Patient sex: F
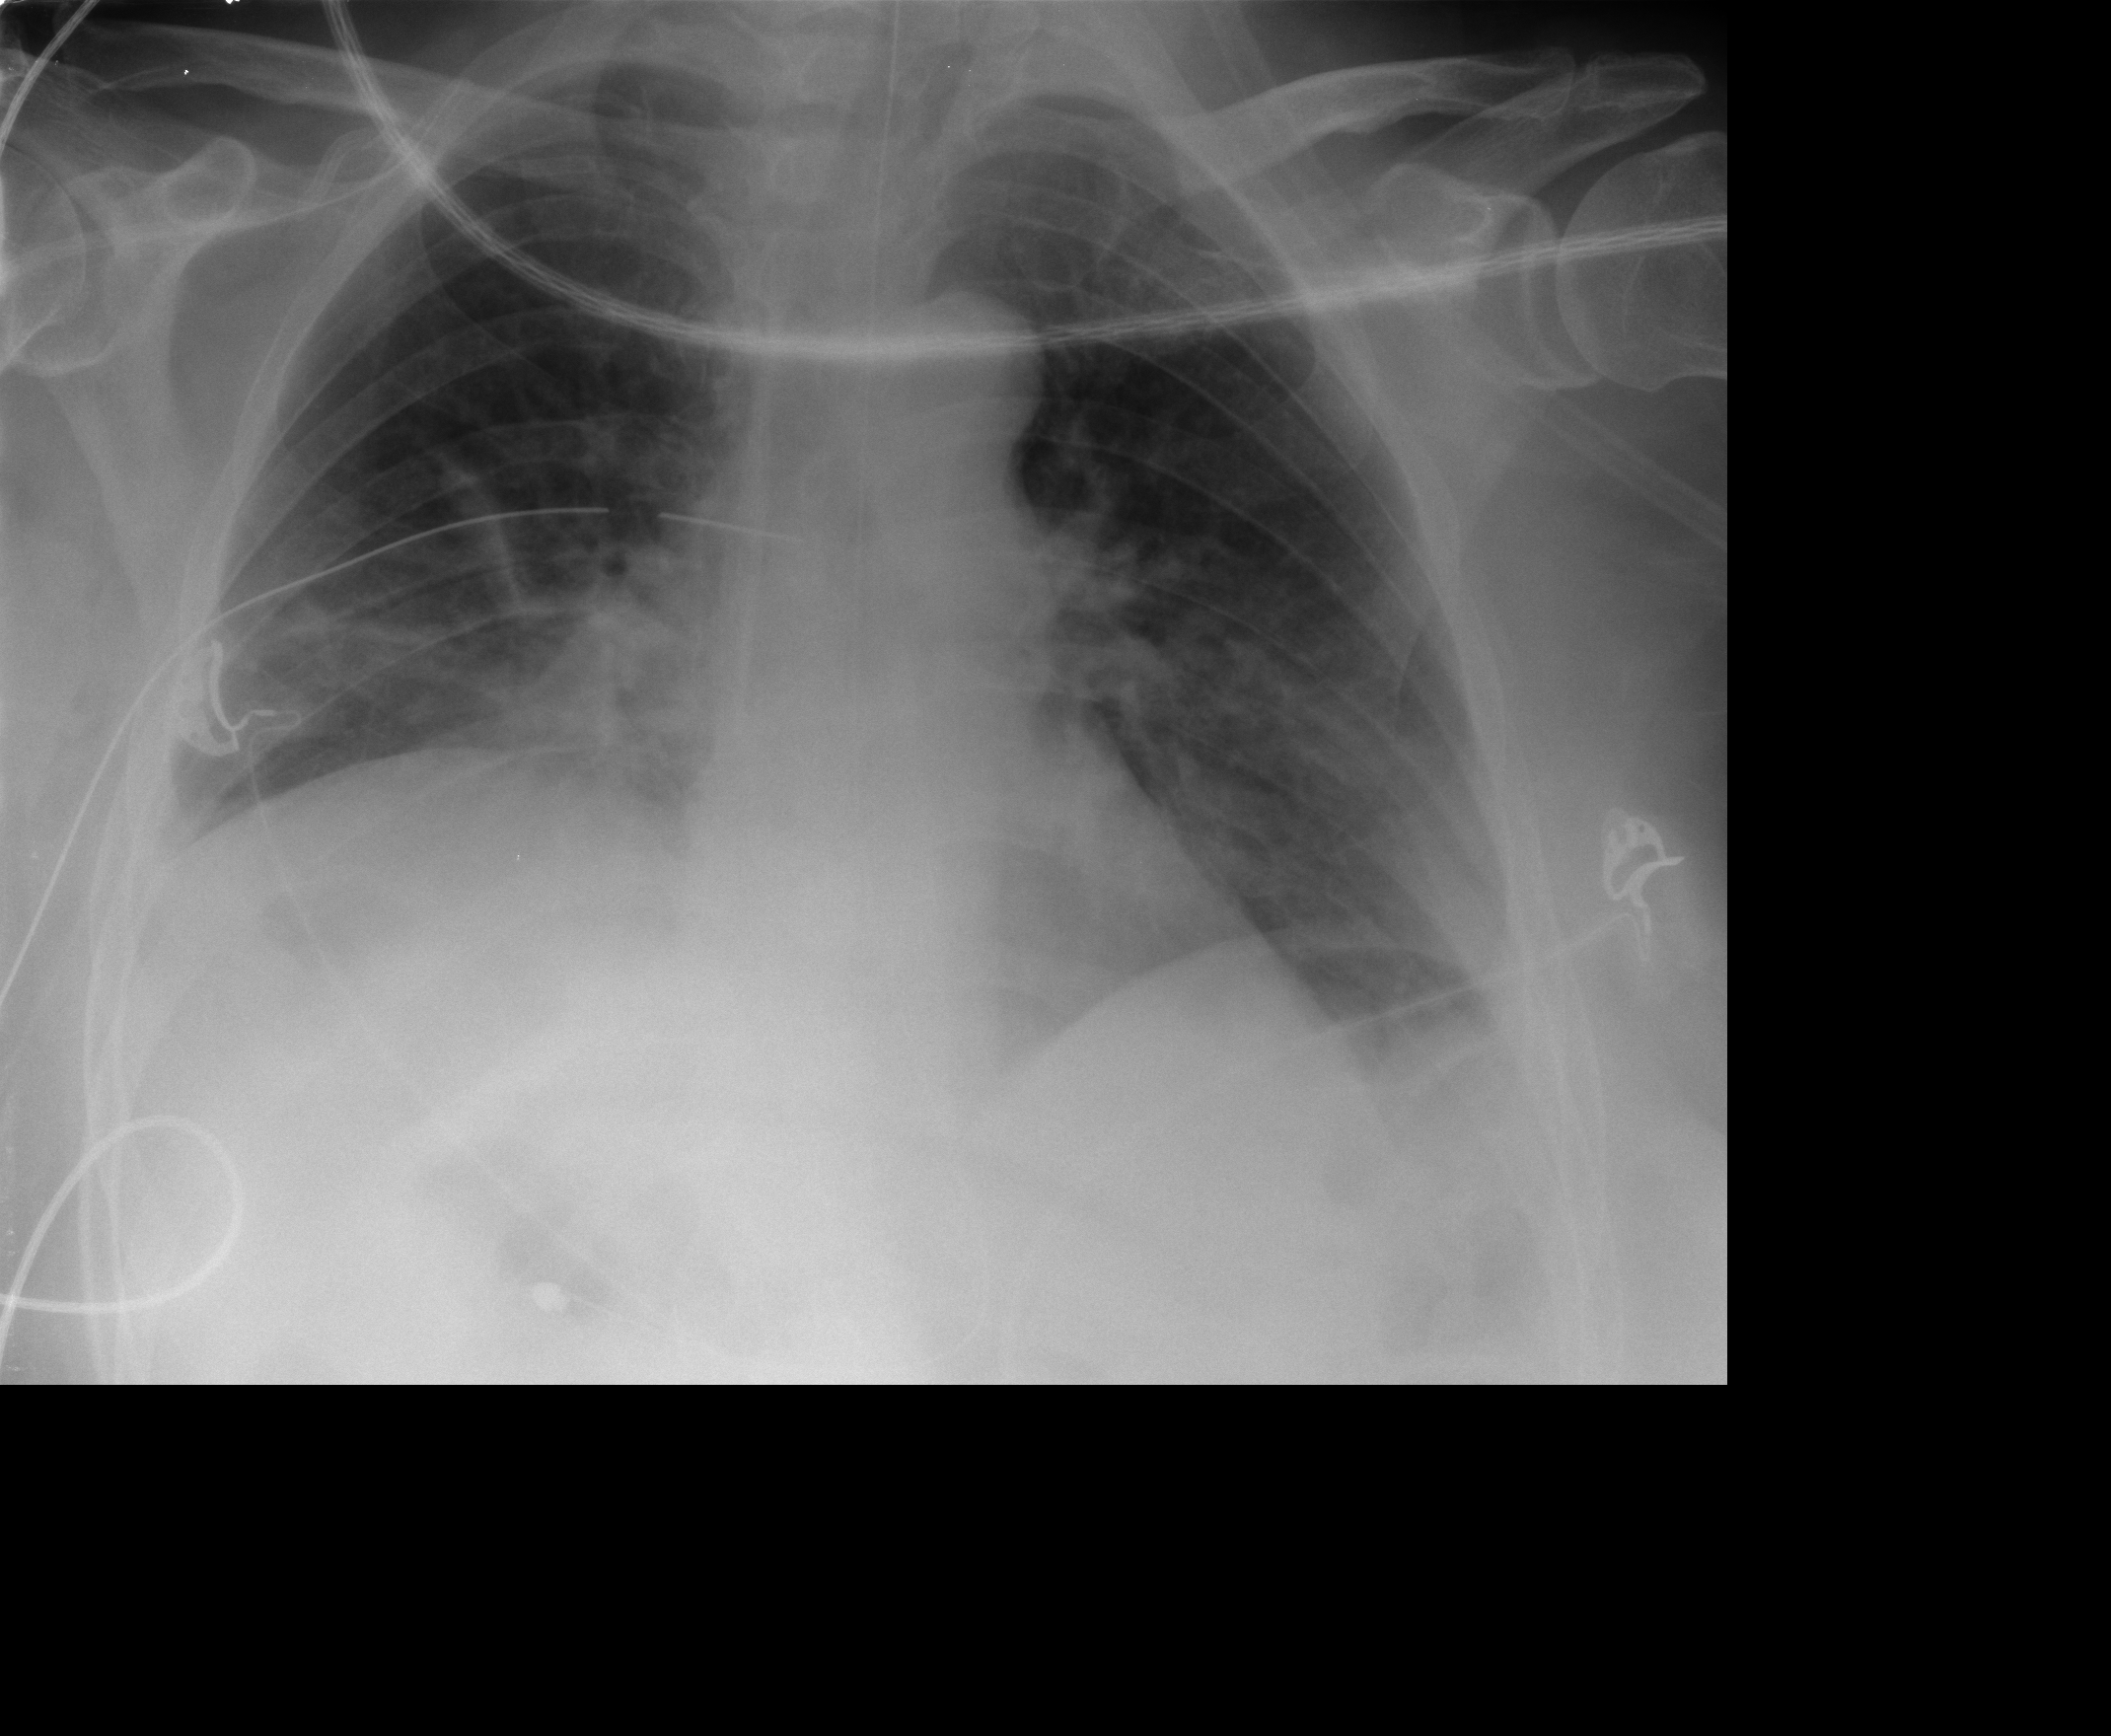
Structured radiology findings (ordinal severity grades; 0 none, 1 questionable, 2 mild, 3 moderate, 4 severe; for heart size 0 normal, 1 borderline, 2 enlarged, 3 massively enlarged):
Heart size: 0
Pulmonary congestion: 2
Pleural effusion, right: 2
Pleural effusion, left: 2
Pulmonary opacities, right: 2
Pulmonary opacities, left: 2
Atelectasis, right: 2
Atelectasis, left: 0